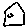
Label: house